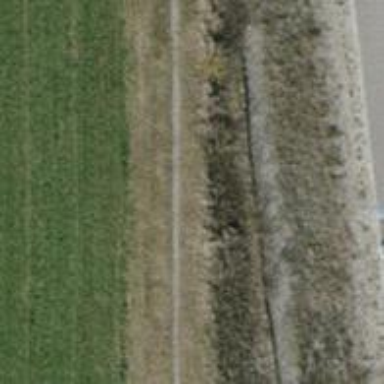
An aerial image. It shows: Asphalt track with grade1 quality.